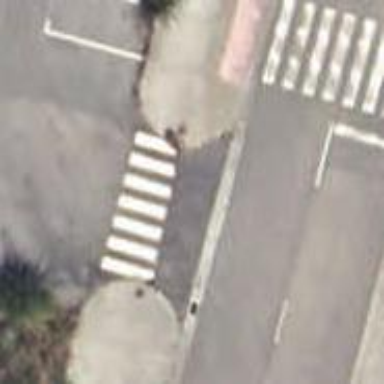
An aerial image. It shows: Zebra crossing on the road.